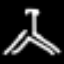
Label: The Eiffel Tower